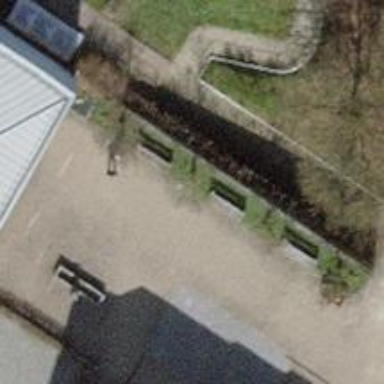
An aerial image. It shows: Bench for seating.